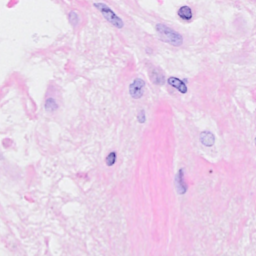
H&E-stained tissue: Breast